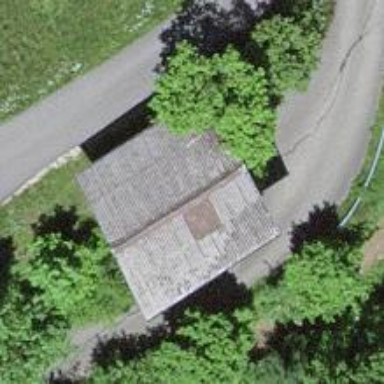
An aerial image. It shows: Shed.